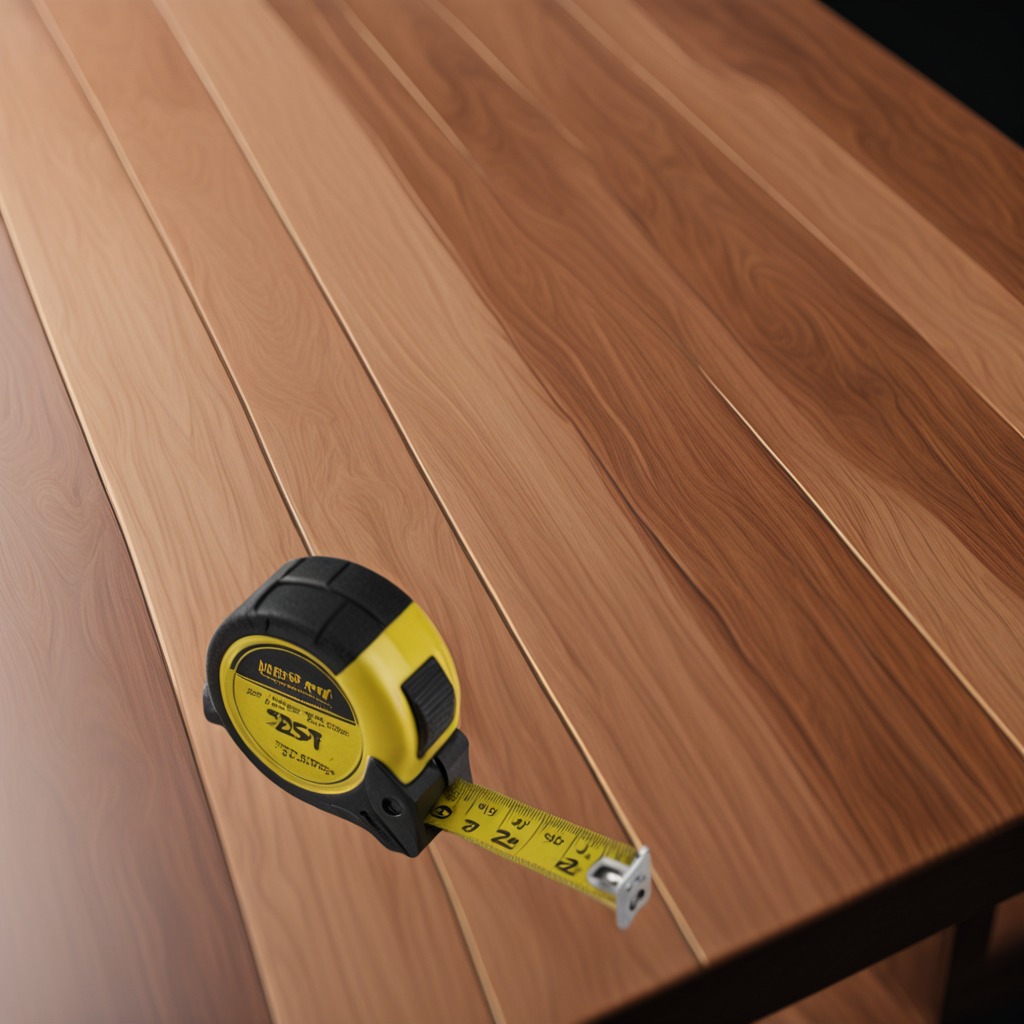
A measuring tape lies on the wooden table in a carpentry studio.